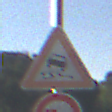
Verkehrszeichen: SchleuderOderRutschgefahr
Zusatzzeichen unten: UeberholverbotKraftfahrzeuge
Umgebung: Outdoor, Nature
Tageszeit: MorningAfternoon
Wetter: PartlyCloudy
Licht: Natural
Jahreszeit: NotSpecified
Kontrast: HighContrast